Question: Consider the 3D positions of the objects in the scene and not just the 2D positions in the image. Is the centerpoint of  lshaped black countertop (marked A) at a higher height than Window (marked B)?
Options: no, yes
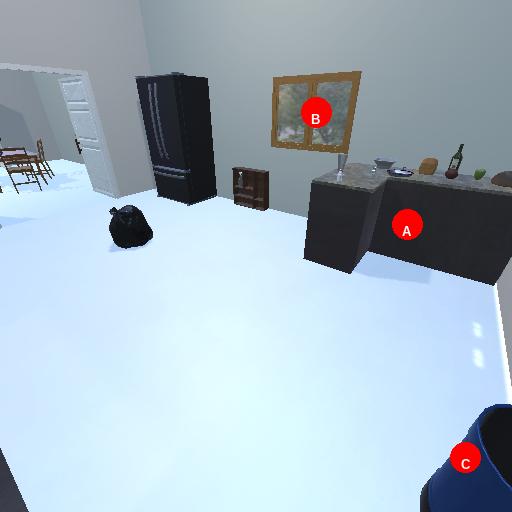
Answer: no